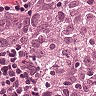
Metastatic tissue present: yes